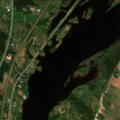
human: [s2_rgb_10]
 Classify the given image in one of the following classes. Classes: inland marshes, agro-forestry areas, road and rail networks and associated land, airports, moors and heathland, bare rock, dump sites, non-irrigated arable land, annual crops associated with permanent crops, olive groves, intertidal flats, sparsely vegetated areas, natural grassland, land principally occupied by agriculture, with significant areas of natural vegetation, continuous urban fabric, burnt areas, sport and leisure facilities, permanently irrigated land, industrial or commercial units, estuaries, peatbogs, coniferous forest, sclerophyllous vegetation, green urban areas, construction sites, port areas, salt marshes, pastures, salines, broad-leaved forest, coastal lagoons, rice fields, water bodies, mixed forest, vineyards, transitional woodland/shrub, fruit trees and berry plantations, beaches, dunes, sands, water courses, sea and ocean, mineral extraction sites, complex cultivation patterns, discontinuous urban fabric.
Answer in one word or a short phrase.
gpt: land principally occupied by agriculture, with significant areas of natural vegetation, coniferous forest, mixed forest, transitional woodland/shrub, water courses